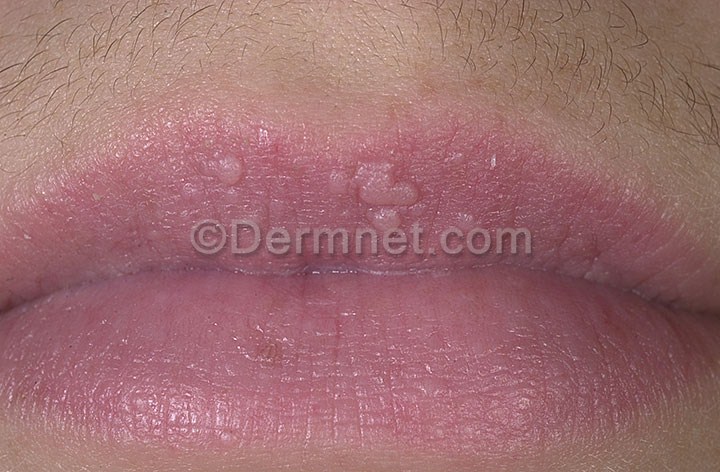
Disease: Warts Molluscum and other Viral Infections